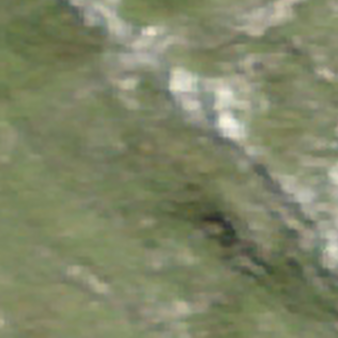
Label: other